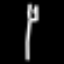
Label: fork